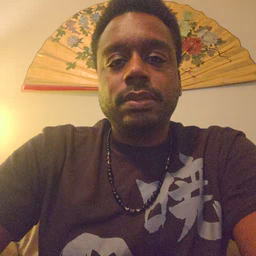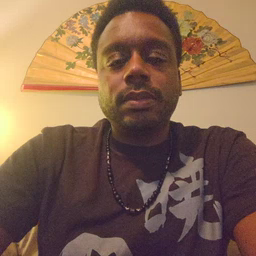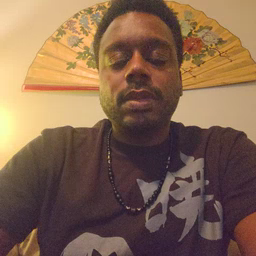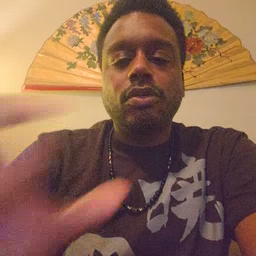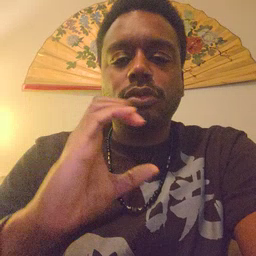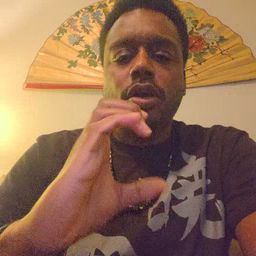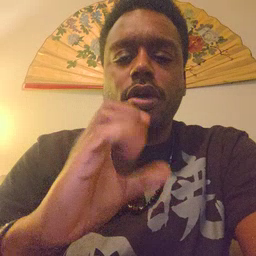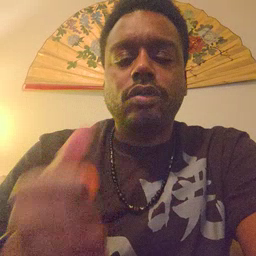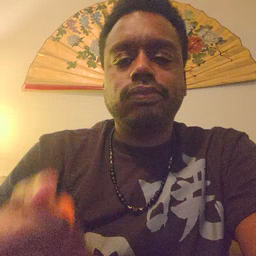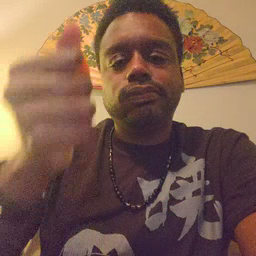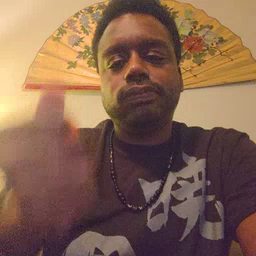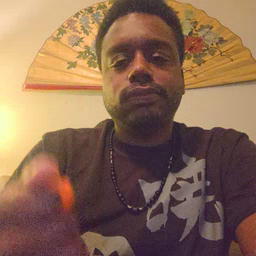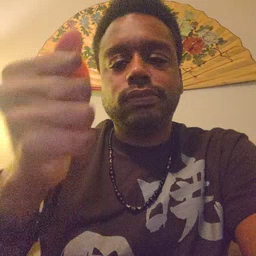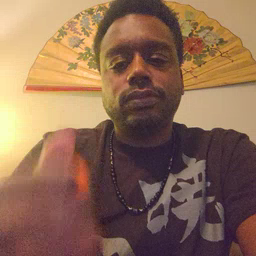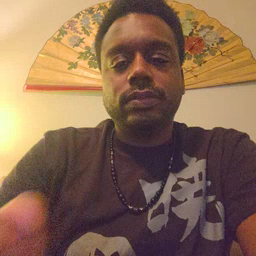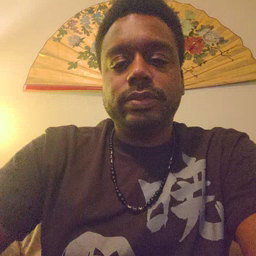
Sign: car